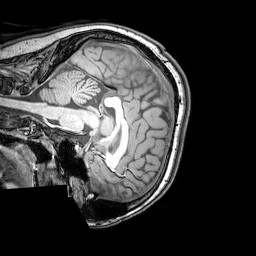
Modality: T1w
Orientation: sagittal
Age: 21
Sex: female
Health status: healthy
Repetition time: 0.081 s
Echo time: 0.037 s